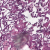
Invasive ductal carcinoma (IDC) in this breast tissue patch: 0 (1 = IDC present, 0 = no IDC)